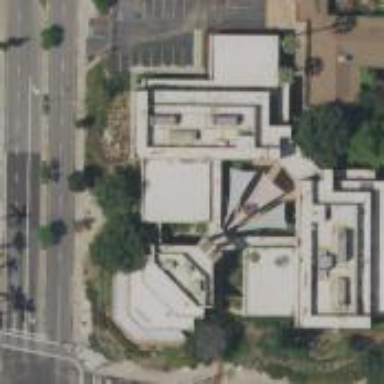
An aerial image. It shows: View of university building.